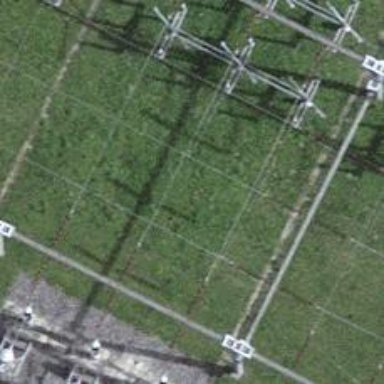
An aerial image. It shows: Three cables of power line.